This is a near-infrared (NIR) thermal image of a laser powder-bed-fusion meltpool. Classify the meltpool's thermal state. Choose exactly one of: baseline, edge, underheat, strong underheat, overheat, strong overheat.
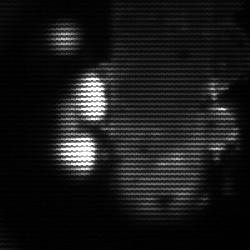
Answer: strong underheat